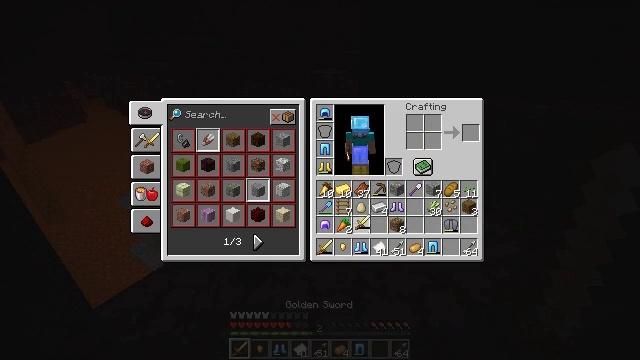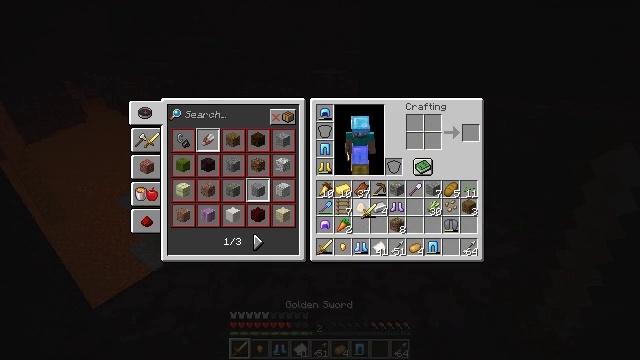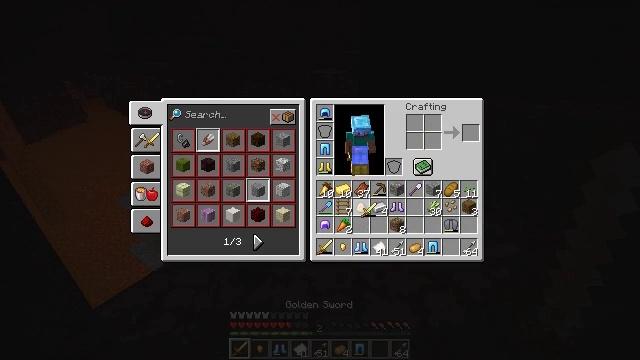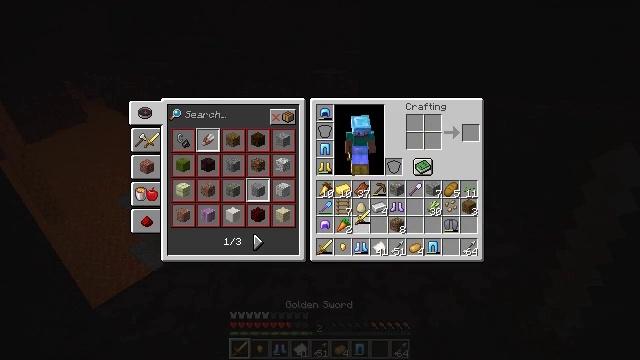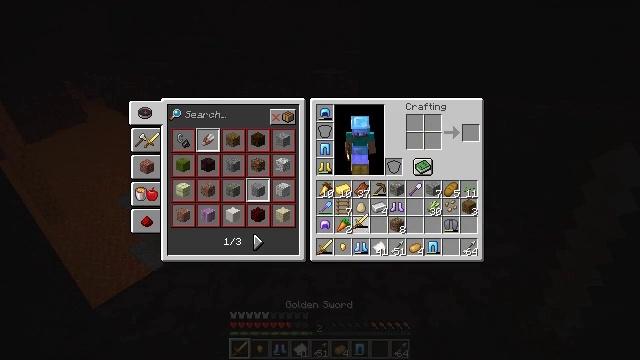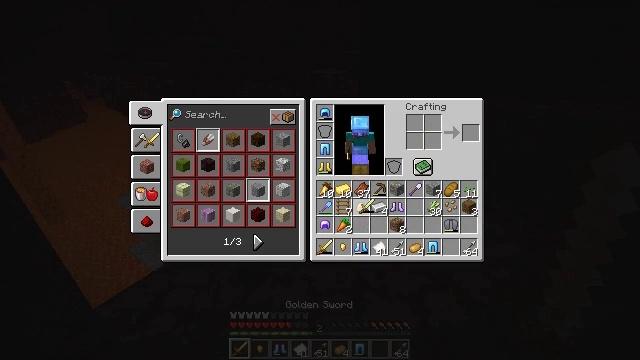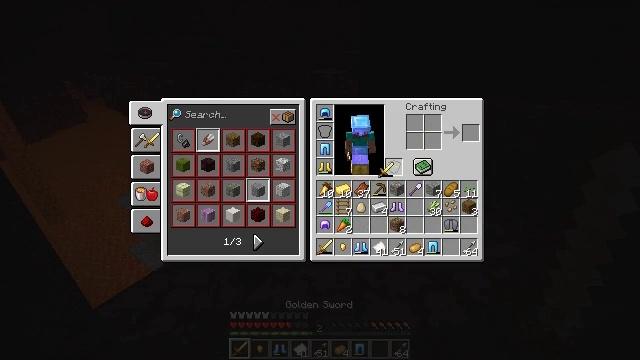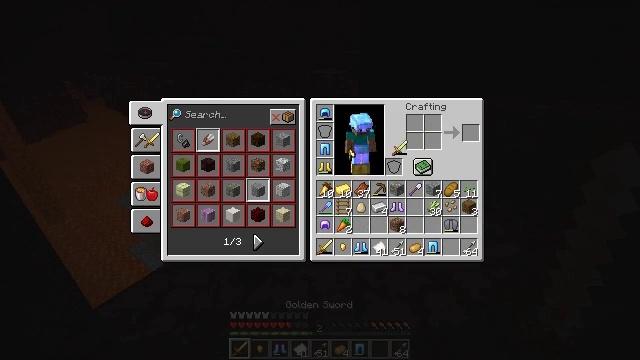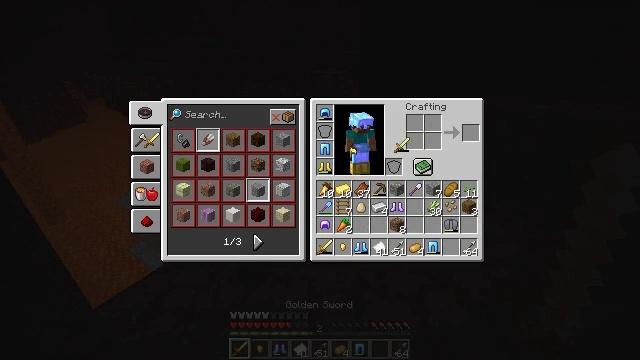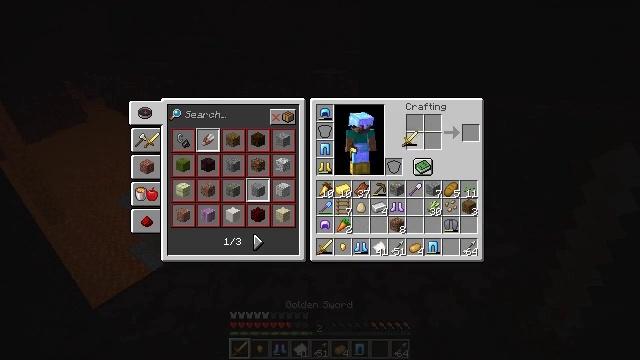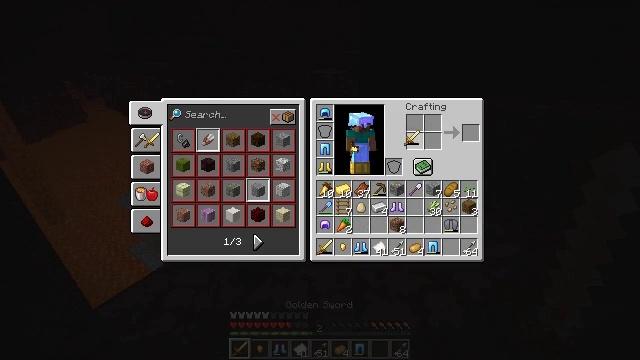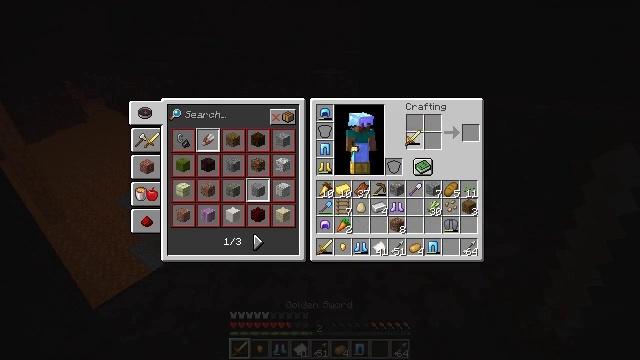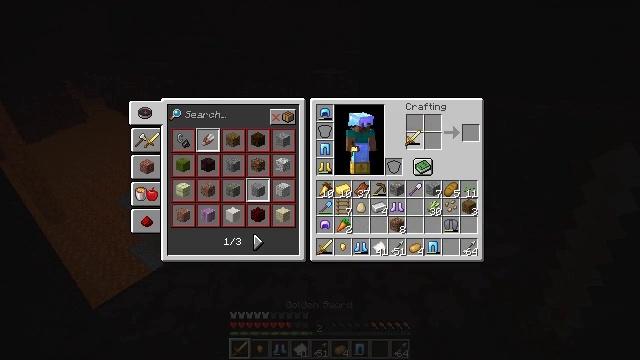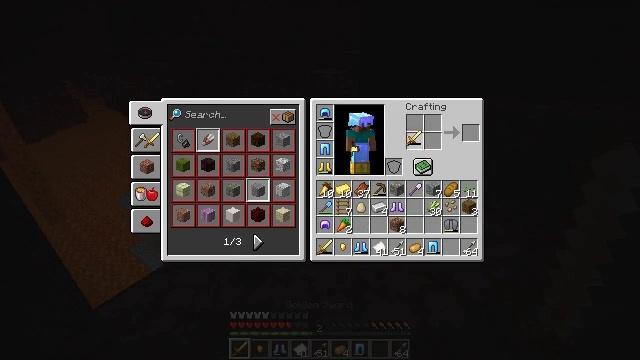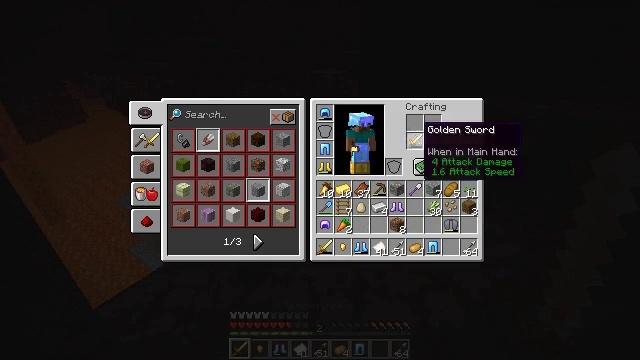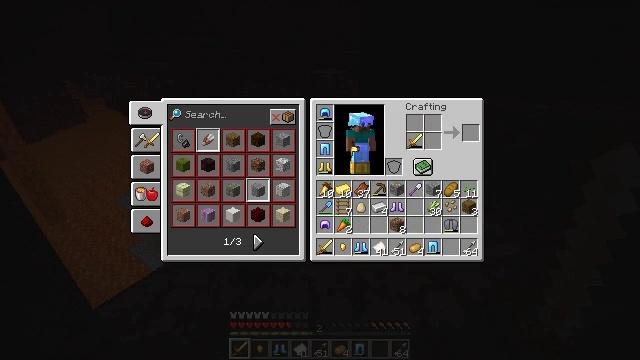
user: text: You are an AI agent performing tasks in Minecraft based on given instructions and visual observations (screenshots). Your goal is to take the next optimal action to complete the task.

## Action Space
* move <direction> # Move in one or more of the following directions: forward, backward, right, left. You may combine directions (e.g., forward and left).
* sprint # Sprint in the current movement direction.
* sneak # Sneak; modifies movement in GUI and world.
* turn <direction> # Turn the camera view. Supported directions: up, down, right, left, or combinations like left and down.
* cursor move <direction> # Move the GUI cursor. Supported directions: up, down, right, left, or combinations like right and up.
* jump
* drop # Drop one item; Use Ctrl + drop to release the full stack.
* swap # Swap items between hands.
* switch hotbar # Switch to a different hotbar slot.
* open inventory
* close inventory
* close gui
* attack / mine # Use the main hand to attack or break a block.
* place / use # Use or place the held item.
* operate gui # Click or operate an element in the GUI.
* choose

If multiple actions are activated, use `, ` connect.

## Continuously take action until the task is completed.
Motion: motion action
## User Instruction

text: Open a crafting table to craft a golden sword.
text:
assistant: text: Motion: cursor move up
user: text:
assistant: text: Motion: no_op
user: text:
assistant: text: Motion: cursor move down
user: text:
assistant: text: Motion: no_op
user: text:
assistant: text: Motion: cursor move up
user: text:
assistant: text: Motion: cursor move right and up
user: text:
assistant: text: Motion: cursor move right and up
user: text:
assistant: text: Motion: no_op
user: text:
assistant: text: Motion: cursor move right
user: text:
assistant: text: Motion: no_op
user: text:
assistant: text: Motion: operate gui
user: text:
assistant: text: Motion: operate gui
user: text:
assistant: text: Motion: operate gui
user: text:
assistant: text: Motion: no_op
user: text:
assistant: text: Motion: cursor move down
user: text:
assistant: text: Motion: cursor move left and down
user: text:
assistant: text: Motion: cursor move left and down
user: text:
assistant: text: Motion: cursor move left and down
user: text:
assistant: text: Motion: cursor move left
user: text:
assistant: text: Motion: cursor move left
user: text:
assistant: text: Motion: no_op
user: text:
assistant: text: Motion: cursor move left
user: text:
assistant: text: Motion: no_op
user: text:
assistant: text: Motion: no_op
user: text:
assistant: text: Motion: no_op
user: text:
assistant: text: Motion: operate gui
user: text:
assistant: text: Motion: operate gui
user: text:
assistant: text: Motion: cursor move right and up, operate gui
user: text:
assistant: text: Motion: cursor move right and up
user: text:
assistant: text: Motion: cursor move up